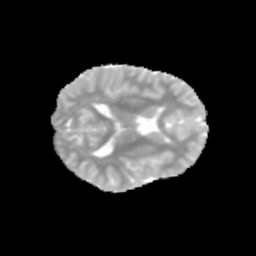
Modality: MD
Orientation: axial
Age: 12
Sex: male
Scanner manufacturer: siemens
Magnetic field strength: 3 T
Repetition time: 3.8 s
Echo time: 0.07 s